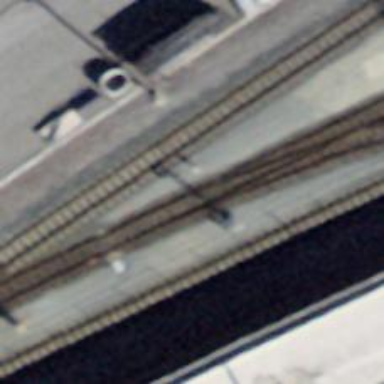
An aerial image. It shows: Railway switch.